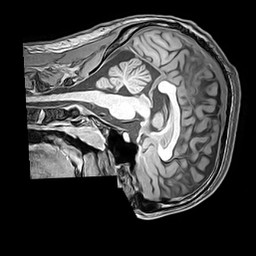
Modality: T1w
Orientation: sagittal
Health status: healthy
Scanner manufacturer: philips
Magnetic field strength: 3 T
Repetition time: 0.007381 s
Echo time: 0.003271 s